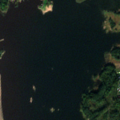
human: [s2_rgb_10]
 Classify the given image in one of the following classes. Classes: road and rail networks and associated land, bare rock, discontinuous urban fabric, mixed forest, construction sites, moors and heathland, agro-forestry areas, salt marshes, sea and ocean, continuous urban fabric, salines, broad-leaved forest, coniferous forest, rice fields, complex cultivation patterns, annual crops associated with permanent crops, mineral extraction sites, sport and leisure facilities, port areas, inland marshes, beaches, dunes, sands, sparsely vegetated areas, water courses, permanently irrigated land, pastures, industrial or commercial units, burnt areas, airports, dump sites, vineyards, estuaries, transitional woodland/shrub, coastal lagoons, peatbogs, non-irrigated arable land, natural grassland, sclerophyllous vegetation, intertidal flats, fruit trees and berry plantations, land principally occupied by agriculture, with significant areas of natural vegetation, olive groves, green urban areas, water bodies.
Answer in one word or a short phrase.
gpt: discontinuous urban fabric, port areas, coniferous forest, sea and ocean